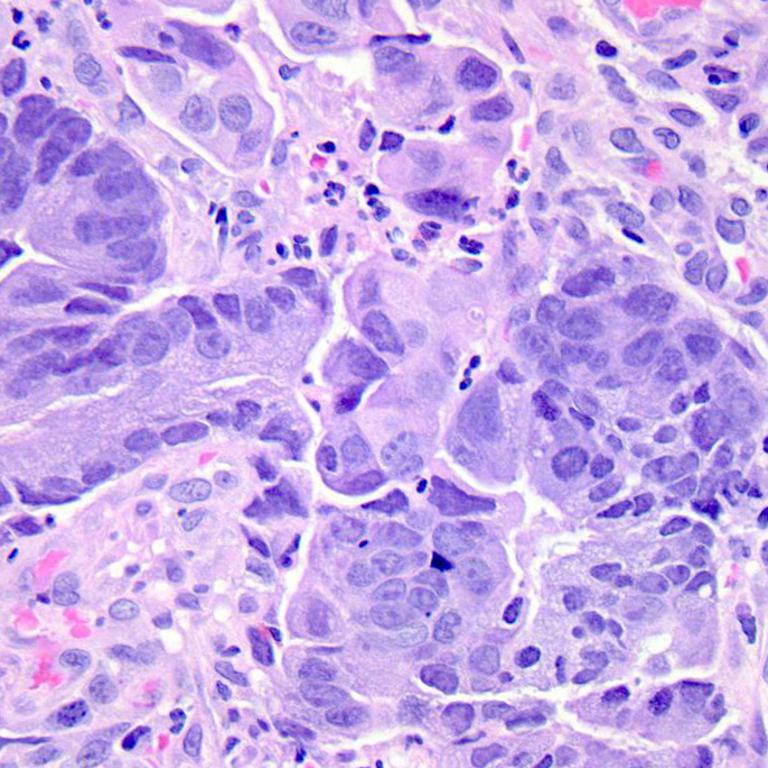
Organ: colon
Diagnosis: adenocarcinomas